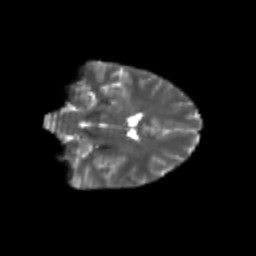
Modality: T2w
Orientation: coronal
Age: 22
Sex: female
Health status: healthy
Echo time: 0.074 s